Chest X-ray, AP view. Patient: 37 years old, sex F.
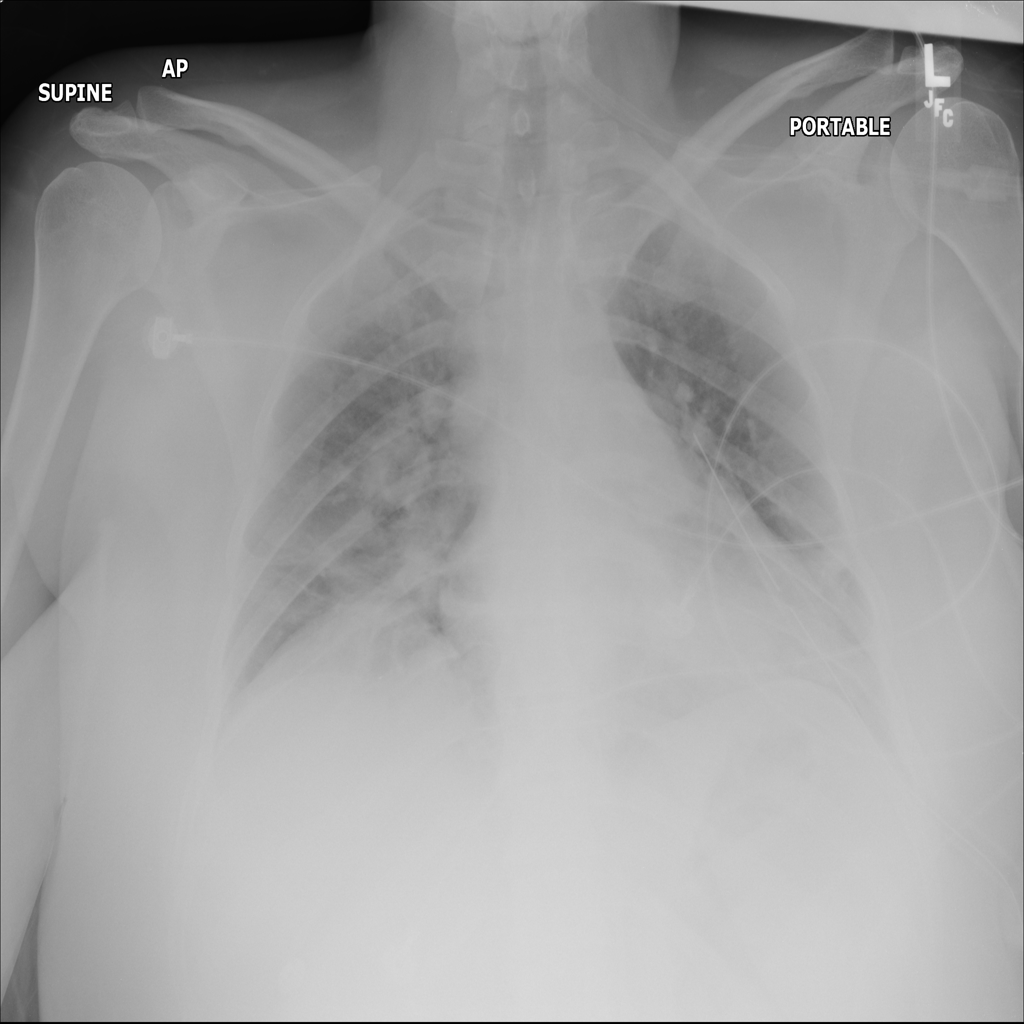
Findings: Atelectasis, Nodule